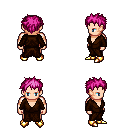
a pixel art fantasy rpg character, male body template, human, light skin, brown robe, magenta pants, pink bedhead hairstyle, gold boots, four views (front, back, left, right), 2x2 character sprite sheet, small pixel art, hard edges, no anti-aliasing